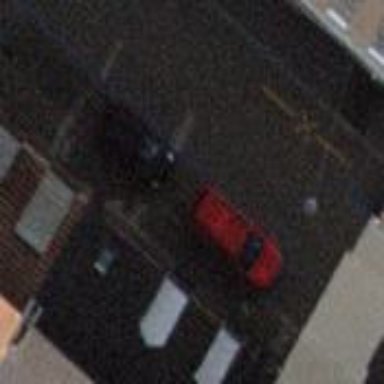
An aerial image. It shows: Parking lane for vehicles.